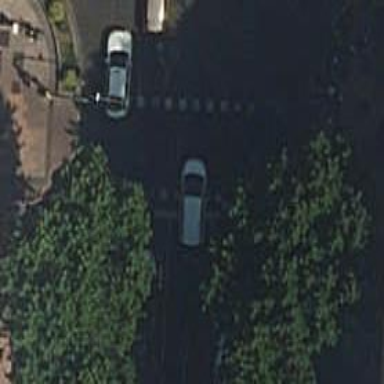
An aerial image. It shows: Road with traffic signals at crossing.